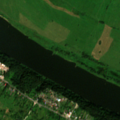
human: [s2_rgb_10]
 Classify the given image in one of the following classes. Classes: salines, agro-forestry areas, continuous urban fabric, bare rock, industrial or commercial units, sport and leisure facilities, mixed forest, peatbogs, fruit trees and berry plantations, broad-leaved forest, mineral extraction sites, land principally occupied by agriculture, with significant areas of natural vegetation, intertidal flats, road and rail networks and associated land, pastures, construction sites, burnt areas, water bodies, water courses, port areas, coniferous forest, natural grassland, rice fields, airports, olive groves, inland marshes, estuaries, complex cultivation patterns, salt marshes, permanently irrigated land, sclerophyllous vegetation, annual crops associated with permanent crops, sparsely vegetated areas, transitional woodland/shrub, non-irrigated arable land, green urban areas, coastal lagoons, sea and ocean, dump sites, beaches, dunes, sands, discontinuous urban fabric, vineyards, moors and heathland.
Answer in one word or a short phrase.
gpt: discontinuous urban fabric, pastures, complex cultivation patterns, broad-leaved forest, transitional woodland/shrub, water courses